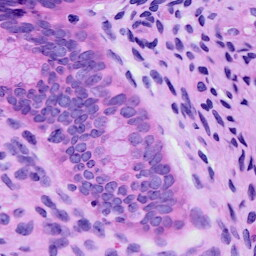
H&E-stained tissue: Cervix